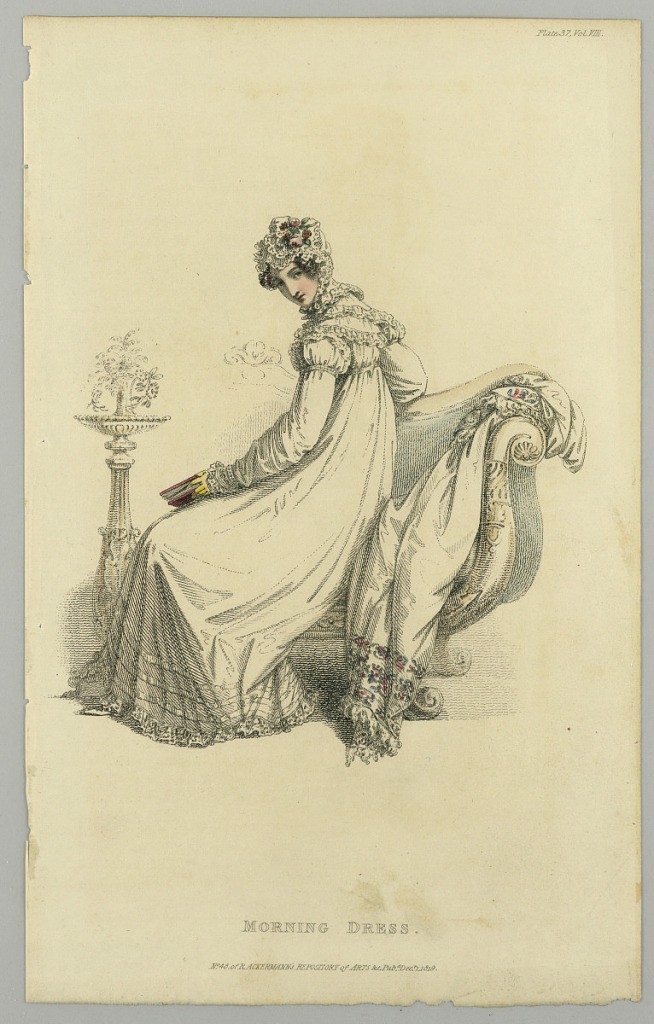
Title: Morning Dress
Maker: Ackermann’s, London, England
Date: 1819
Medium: Engraving, brush and watercolor on paper
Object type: Print
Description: Fashion plate of a woman sitting, holding a book. She wears a white dress and hat, and a white emrboidered wrap lies to the right of her. Title and publisher's name below.